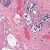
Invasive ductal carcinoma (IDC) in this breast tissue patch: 0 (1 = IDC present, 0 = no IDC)